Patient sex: M
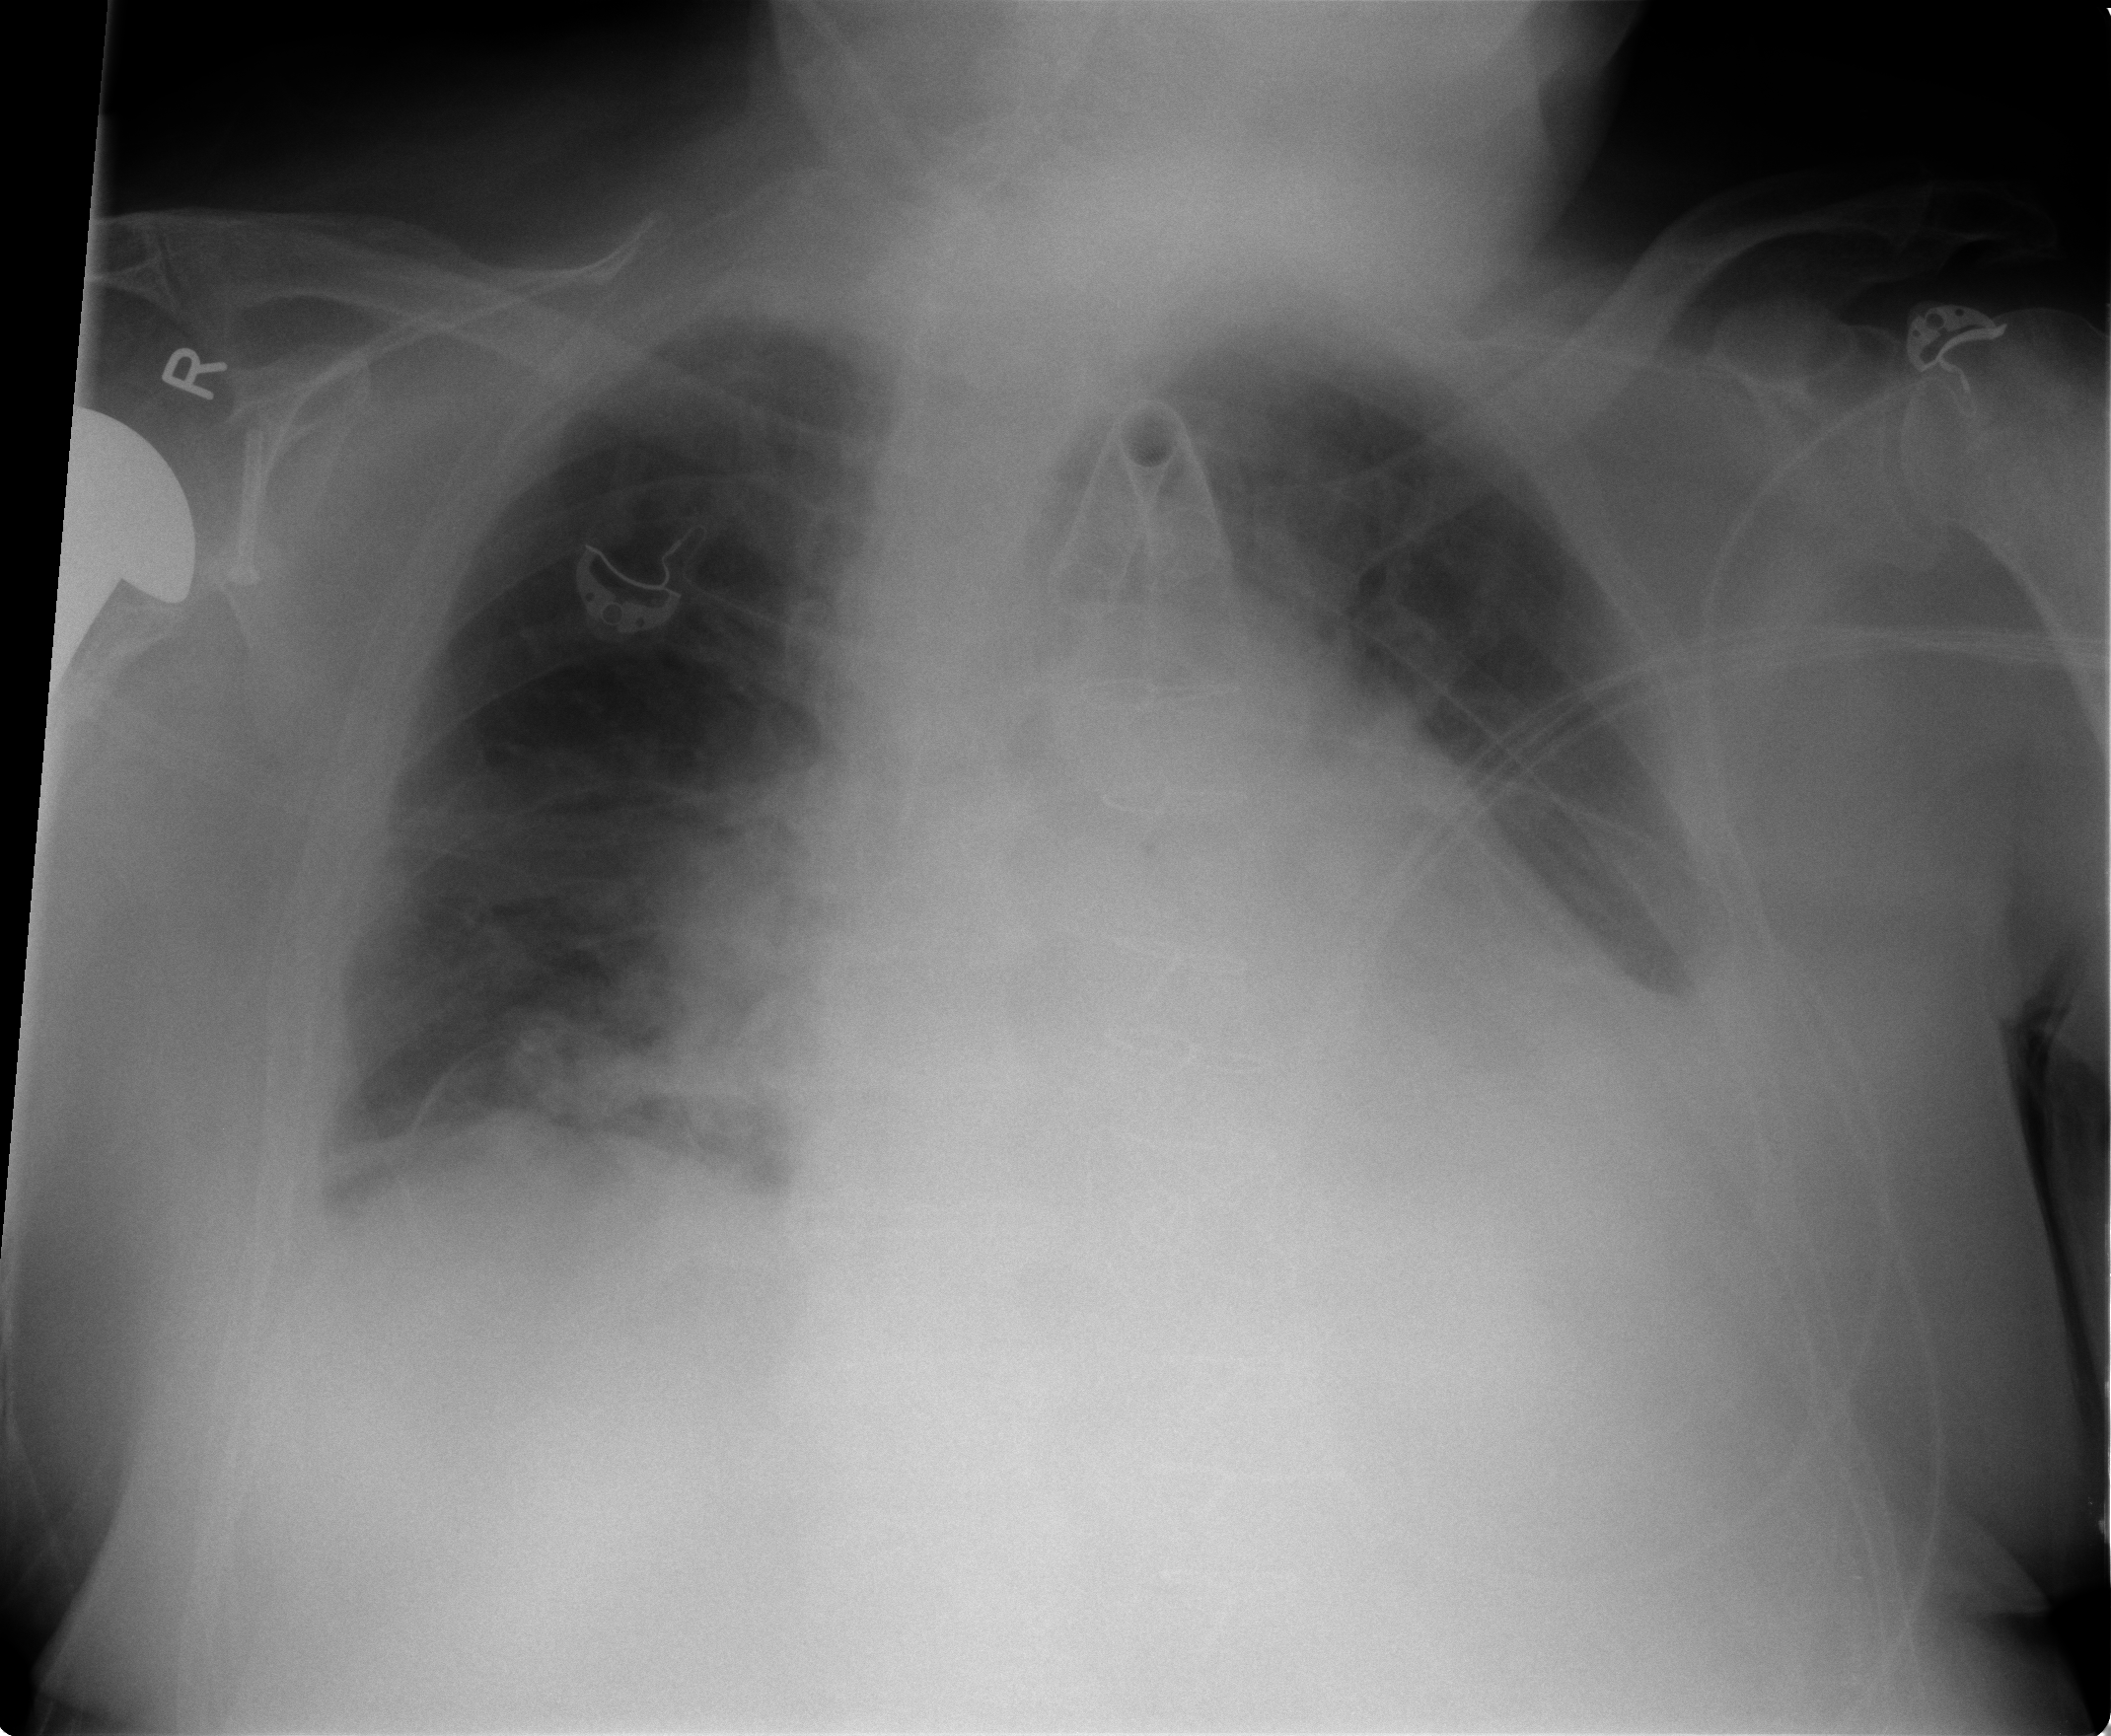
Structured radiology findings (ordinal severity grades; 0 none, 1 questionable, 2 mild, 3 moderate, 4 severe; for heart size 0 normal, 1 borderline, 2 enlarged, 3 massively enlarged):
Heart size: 2
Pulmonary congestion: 2
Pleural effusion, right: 2
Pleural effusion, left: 2
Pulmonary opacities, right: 1
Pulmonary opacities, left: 1
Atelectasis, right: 2
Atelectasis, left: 2